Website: home-depot
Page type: customer-info-address
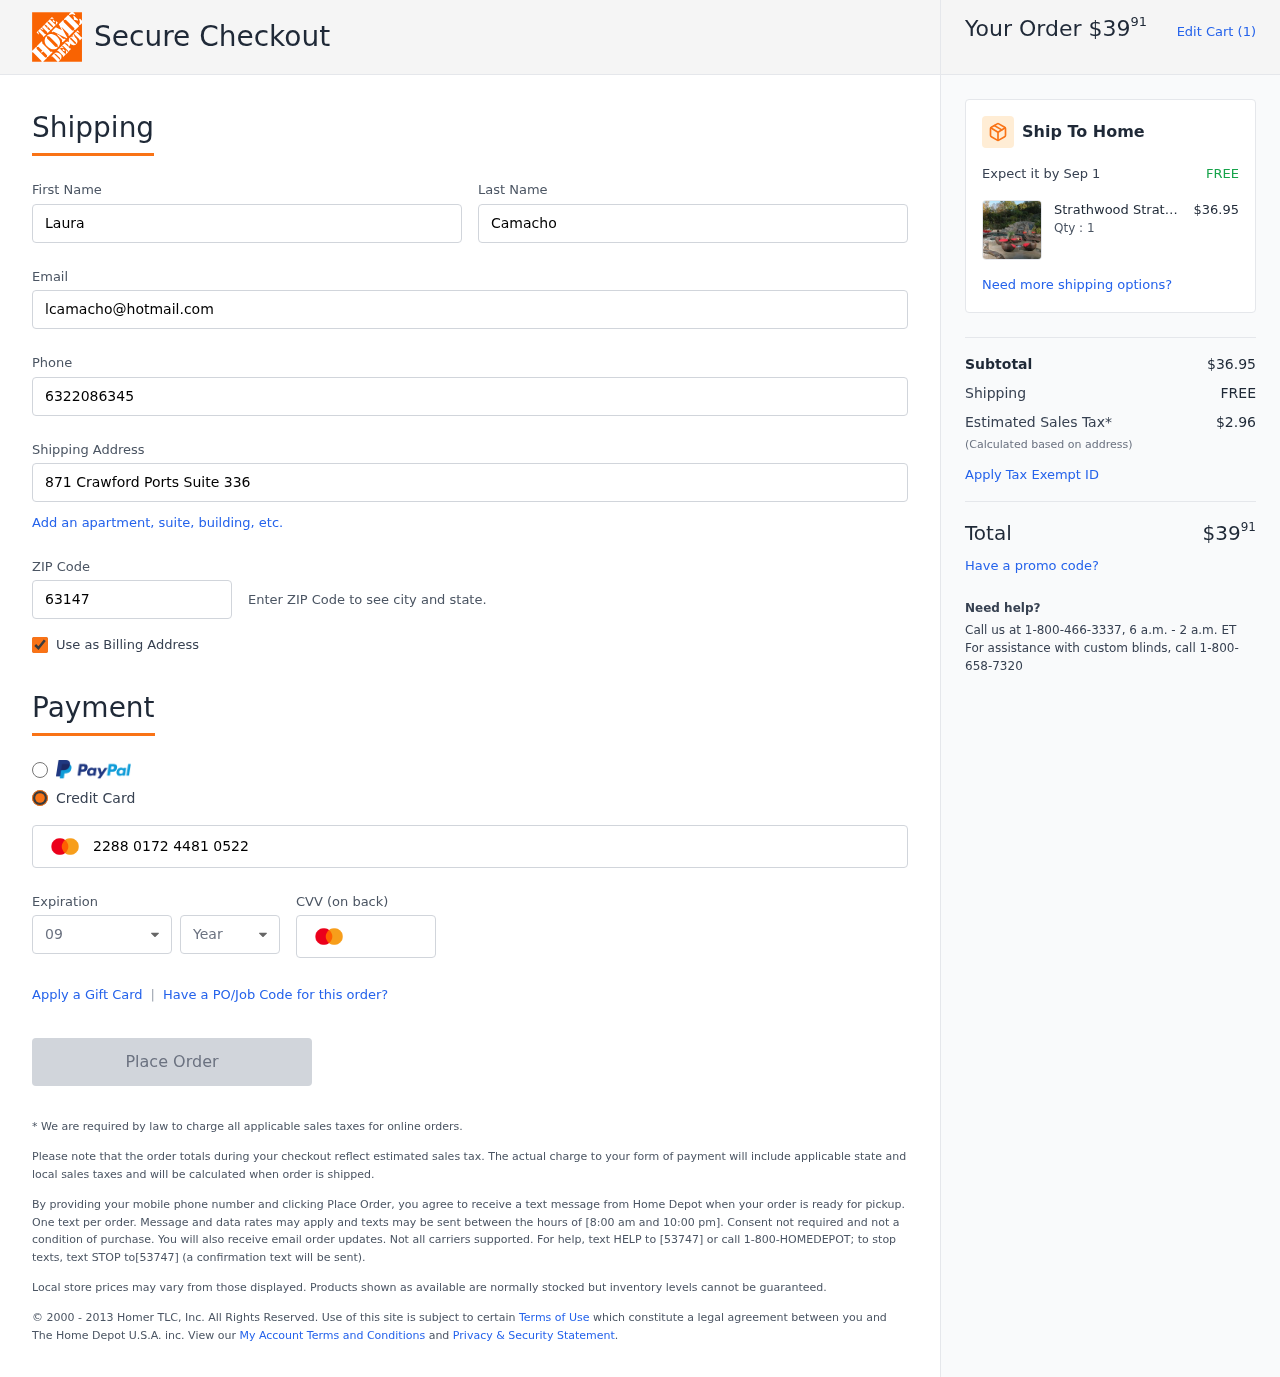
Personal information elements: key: PII_CARD_CVV
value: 393
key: PII_CARD_EXPIRY_MONTH
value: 09
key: PII_CARD_EXPIRY_YEAR
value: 30
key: PII_CARD_NUMBER
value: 2288 0172 4481 0522
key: PII_EMAIL
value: lcamacho@hotmail.com
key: PII_FIRSTNAME
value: Laura
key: PII_LASTNAME
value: Camacho
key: PII_PHONE
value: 6322086345
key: PII_POSTCODE
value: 63147
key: PII_STREET
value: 871 Crawford Ports Suite 336
Product elements: key: PRODUCT1_BRAND
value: Strathwood
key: PRODUCT1_NAME
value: Strathwood Cantina Collection (Discontinued by Manufacturer)
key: PRODUCT1_NAME
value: Strathwood Cantina C...
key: PRODUCT1_PRICE
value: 36.95
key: PRODUCT1_QUANTITY
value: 1
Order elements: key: ORDER_TOTAL
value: $3991
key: ORDER_NUM_ITEMS
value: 1
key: ORDER_DELIVERY_DATE
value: Sep 1
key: ORDER_SUBTOTAL
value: $36.95
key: ORDER_SHIPPING_COST
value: FREE
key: ORDER_TAX
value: $2.96